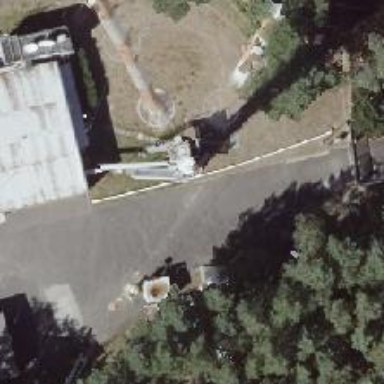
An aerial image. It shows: Communication mast tower.